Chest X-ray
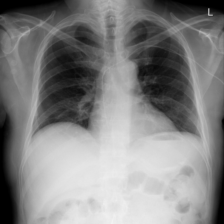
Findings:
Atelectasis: negative
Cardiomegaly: negative
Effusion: negative
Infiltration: negative
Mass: negative
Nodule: negative
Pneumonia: negative
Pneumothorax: negative
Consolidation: negative
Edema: negative
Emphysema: negative
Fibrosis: negative
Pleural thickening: negative
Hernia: negative